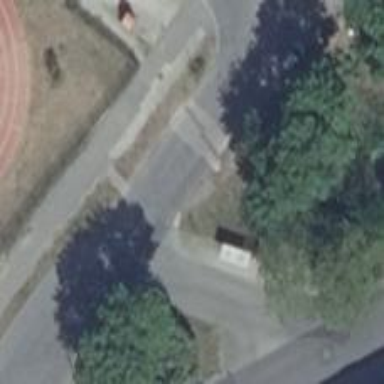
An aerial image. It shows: Shelter for public transport.